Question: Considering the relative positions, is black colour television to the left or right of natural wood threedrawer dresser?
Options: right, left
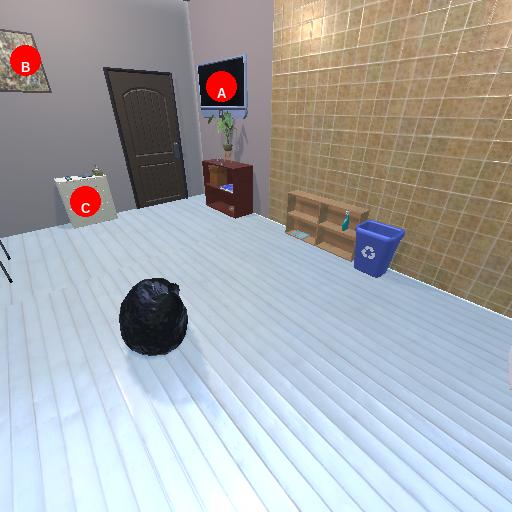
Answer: right